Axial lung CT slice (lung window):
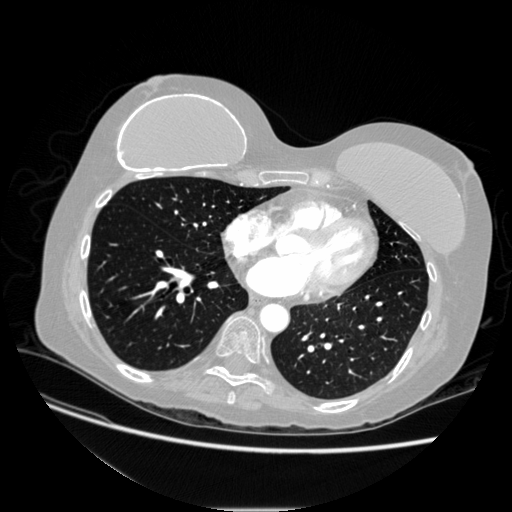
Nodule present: no